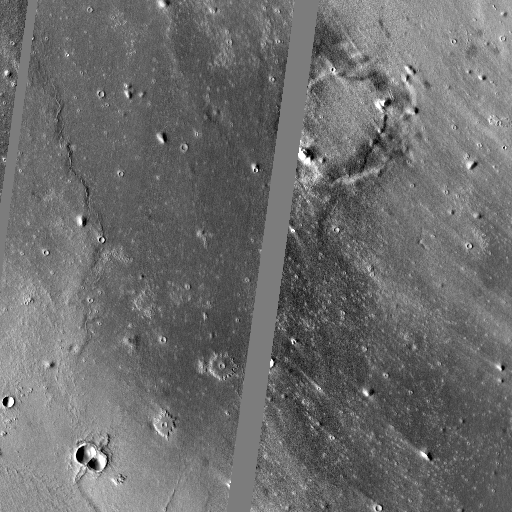
Crater classes present: Background, Other, Layered, Buried